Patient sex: M
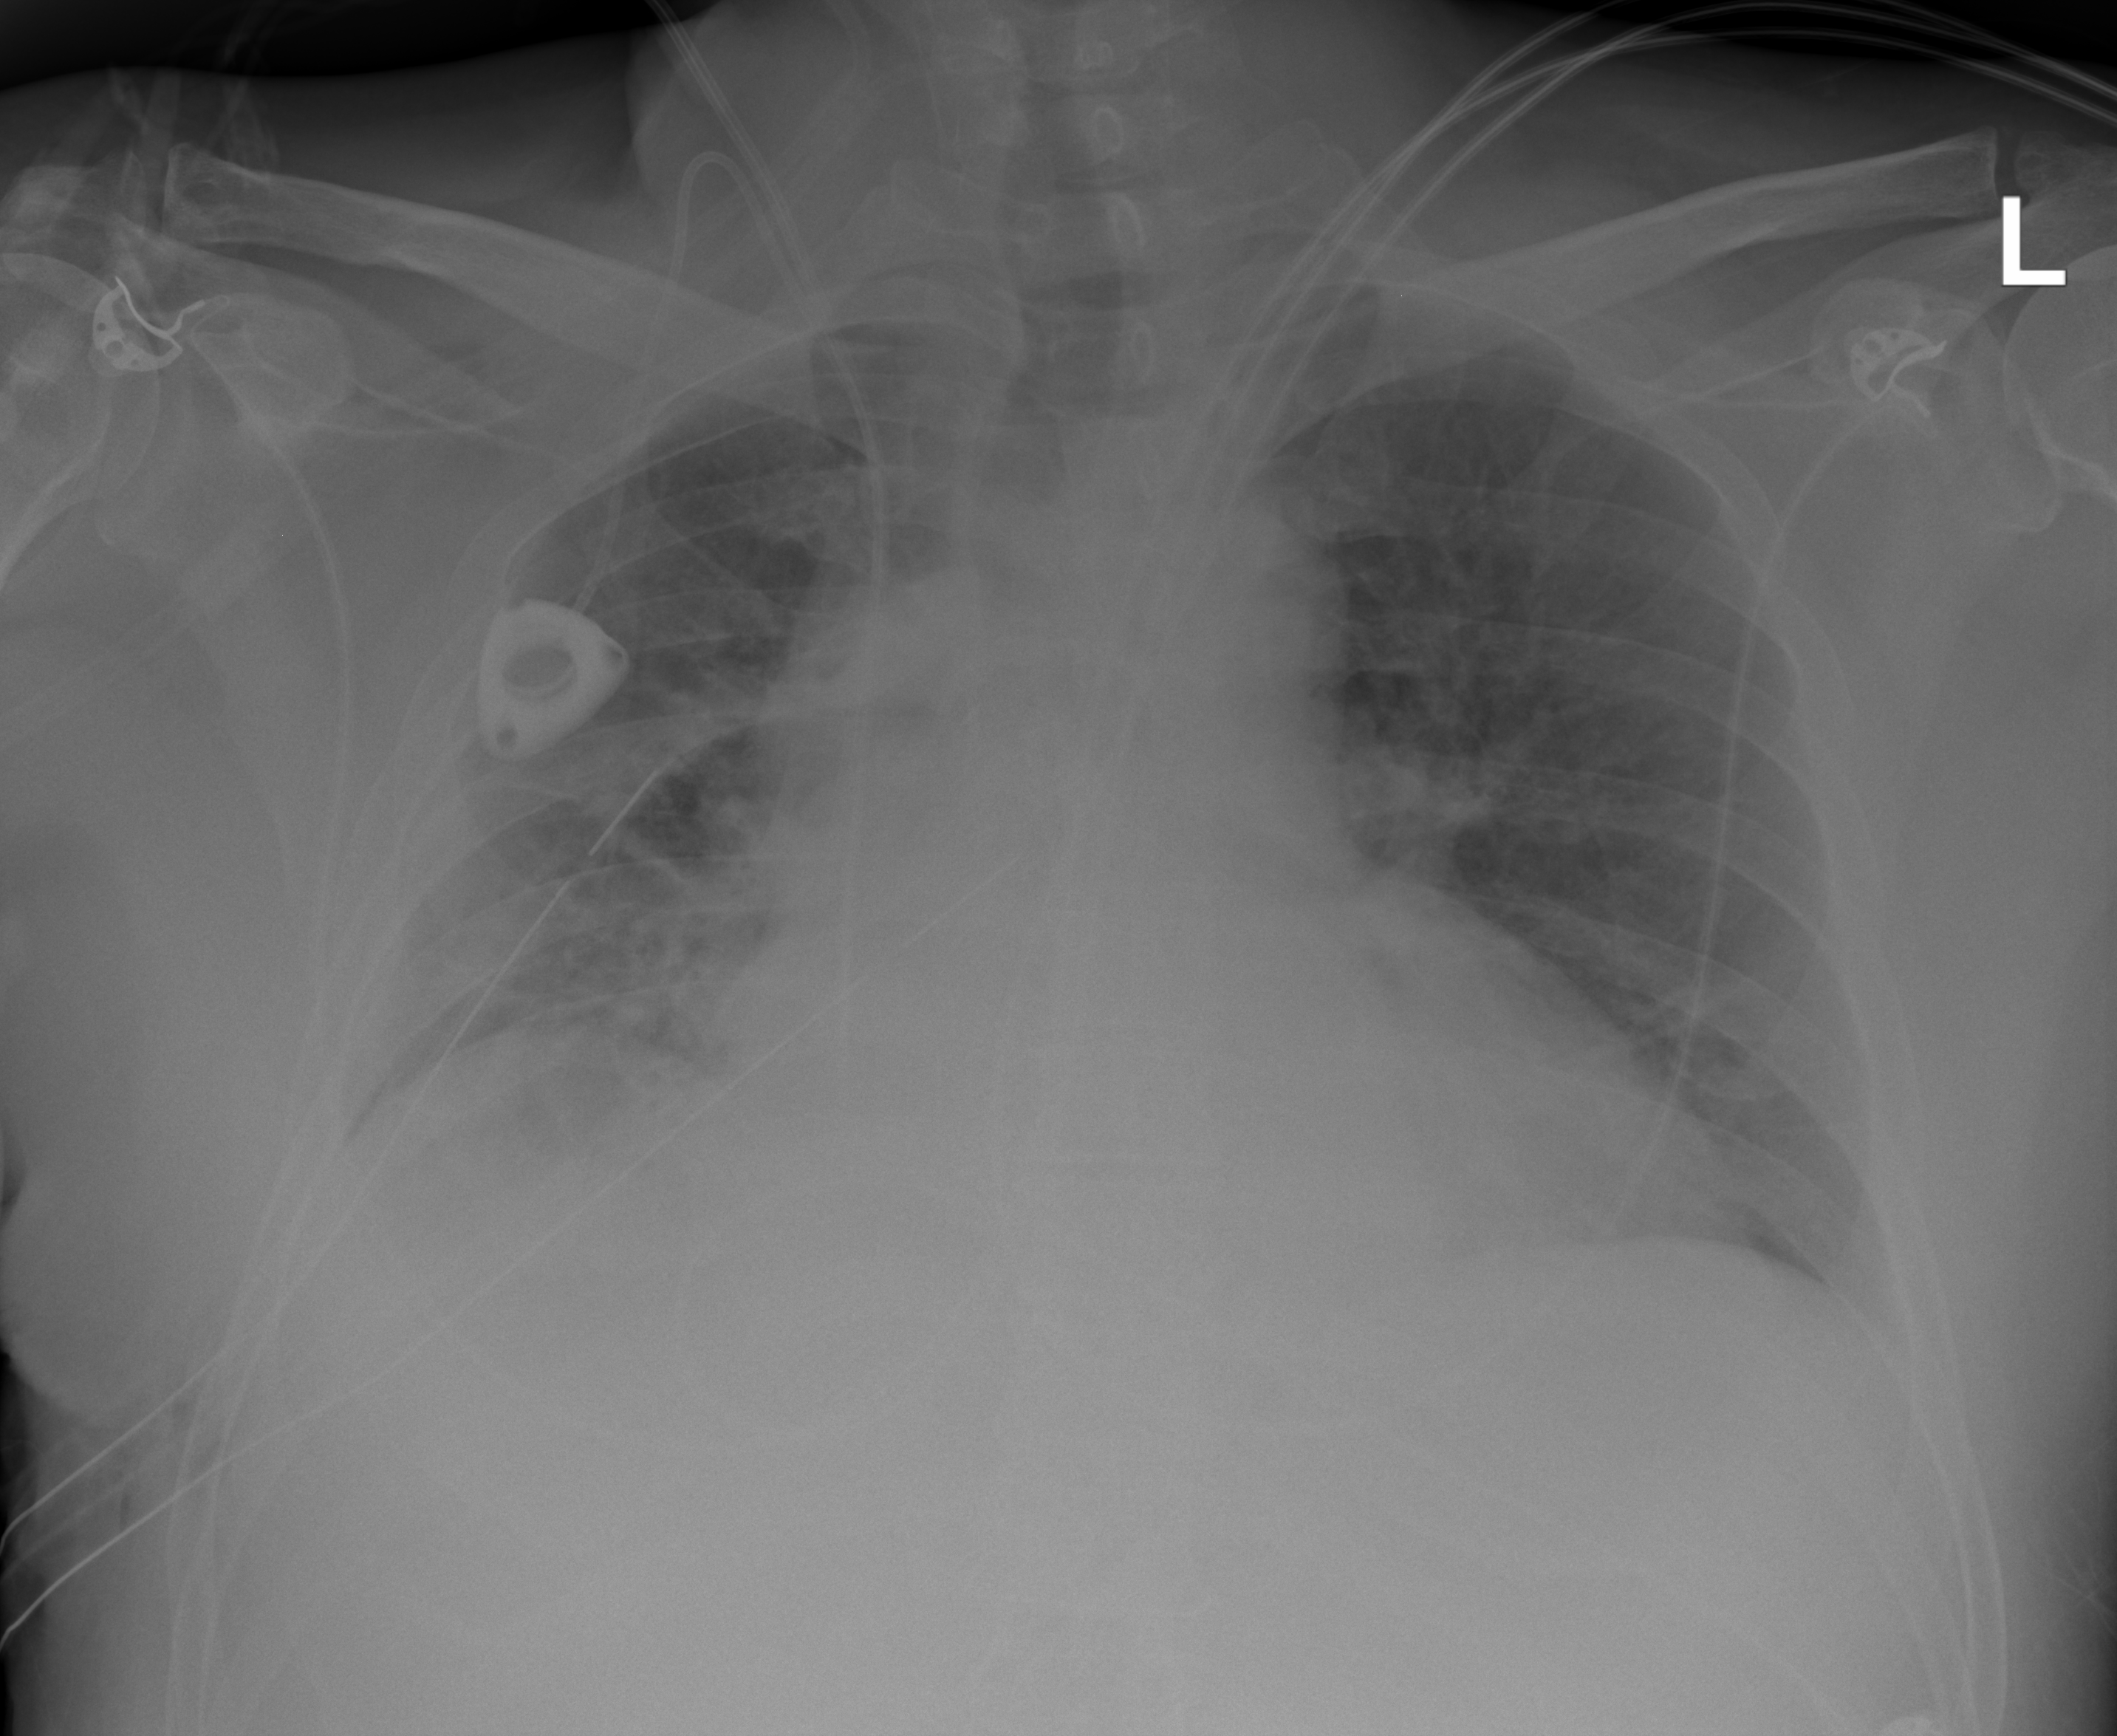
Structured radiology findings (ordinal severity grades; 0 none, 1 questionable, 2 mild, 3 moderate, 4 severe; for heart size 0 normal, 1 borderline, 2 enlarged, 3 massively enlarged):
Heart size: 2
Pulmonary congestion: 2
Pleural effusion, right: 0
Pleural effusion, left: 0
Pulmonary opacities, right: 2
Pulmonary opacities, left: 0
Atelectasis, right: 2
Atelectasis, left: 0